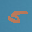
Label: 5